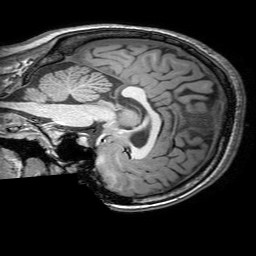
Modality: T1w
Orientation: sagittal
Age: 21
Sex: female
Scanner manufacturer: philips
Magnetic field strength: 3 T